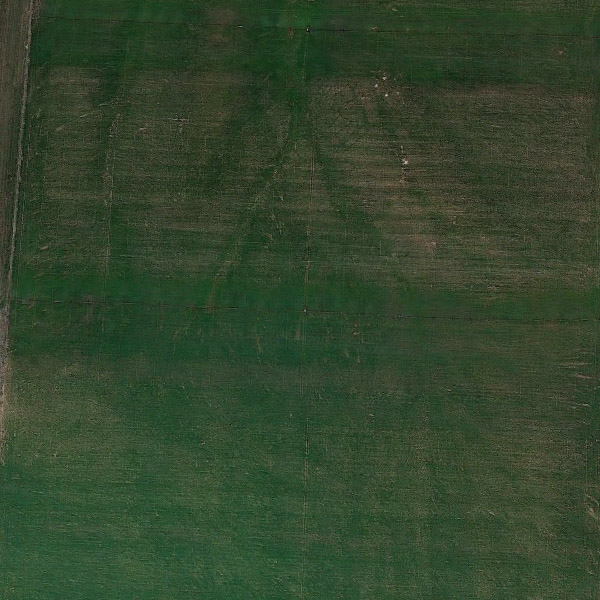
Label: Meadow